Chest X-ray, AP view. Patient: 81 years old, sex F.
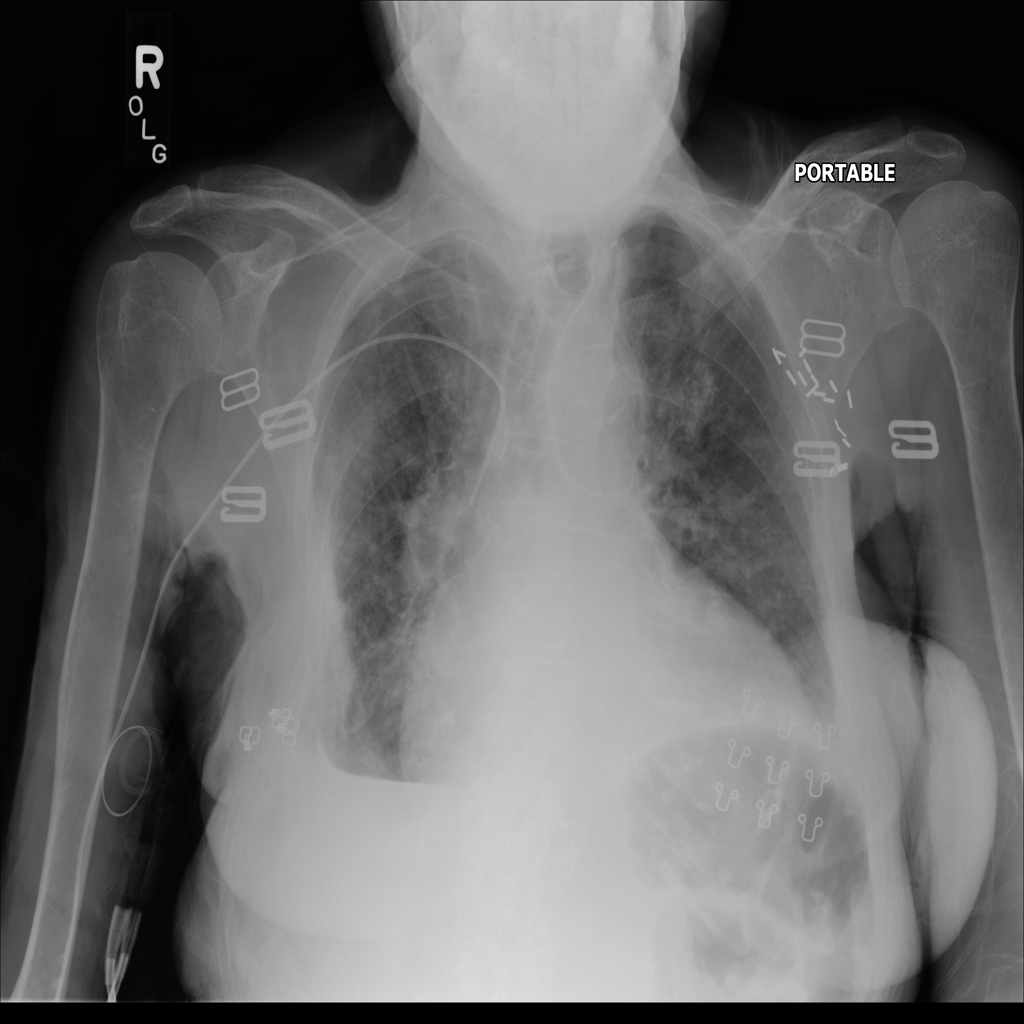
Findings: Effusion